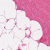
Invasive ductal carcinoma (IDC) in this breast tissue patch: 0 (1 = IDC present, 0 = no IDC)